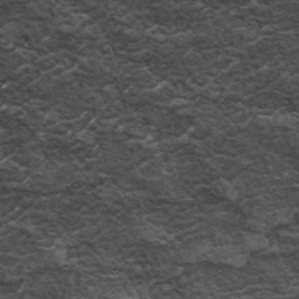
Label: frost